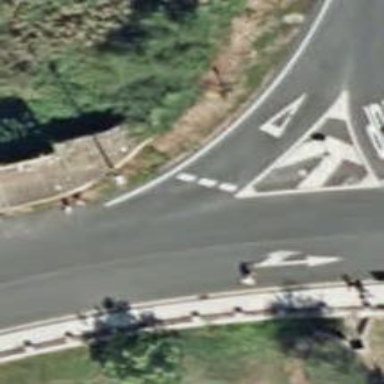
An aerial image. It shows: Road with "give way" sign.